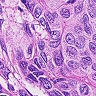
Metastatic tissue present: yes